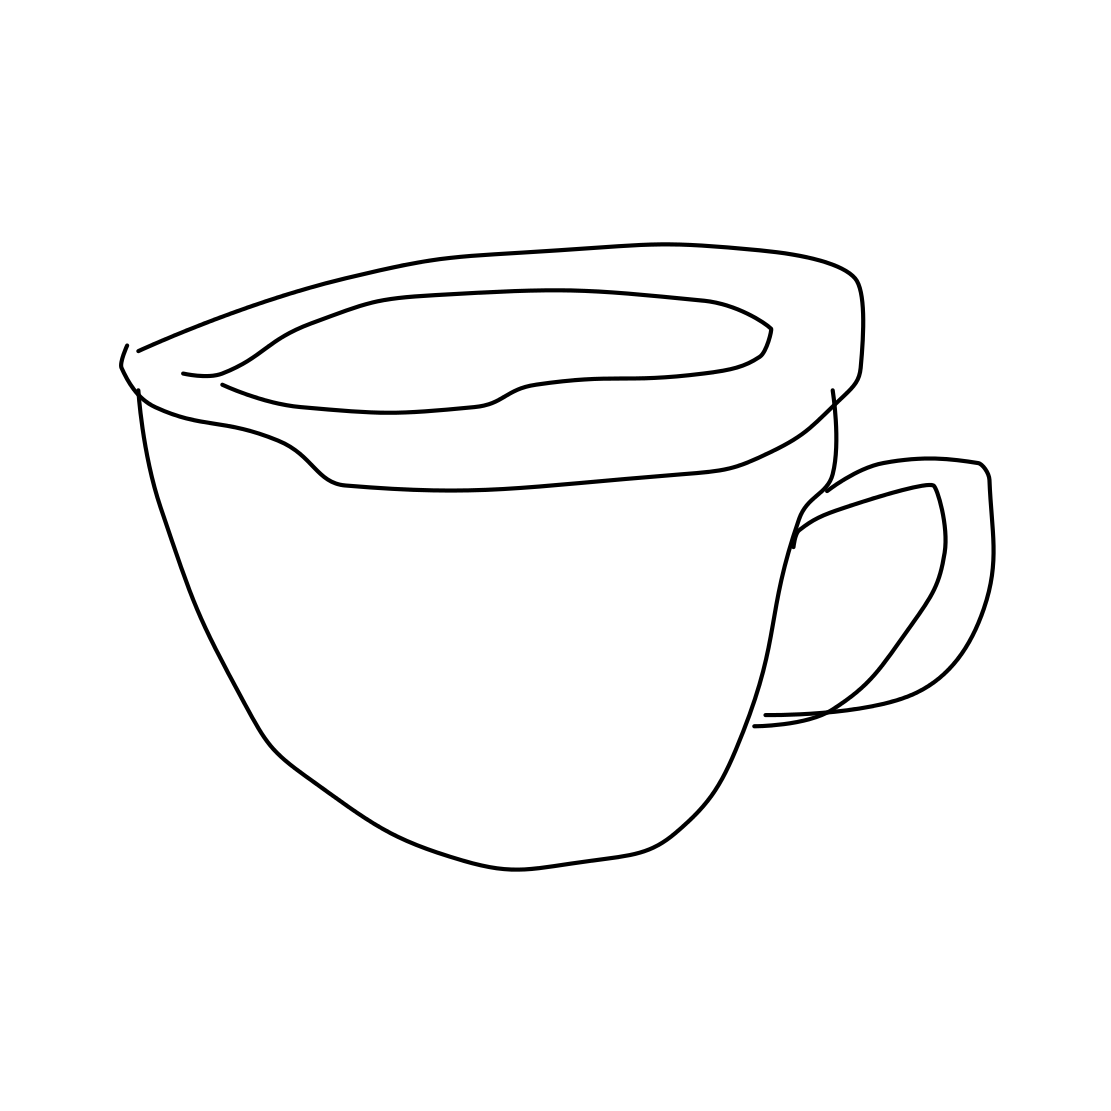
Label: cup